Question: I'd like to make one of the FontAwesome icons a bit less heavy - it's much heavier than the font I am using. This how it looks presently:
:
Ugly, right? So I've tried resetting the font-weight as follows:
'''
.tag .icon-remove {
font-weight: 100;
}
'''
The attribute appears to be set correctly in the CSS, but it has no effect - the icon looks just as heavy as before. I've also tried 'font-weight: lighter' and '-webkit-text-stroke-width: 1px' with no effect.
Is there any way I can make the icon less heavy? The docs say "<URL>" but I can't figure out how to do this.
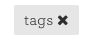
Answer: Font Awesome 5 now features , and variants. The icon featured in this question has the following style under the different variants:

A modern answer to this question would be that different variants of the icon can be used to make the icon appear bolder or lighter. The only downside is that if you're already using you will have to fall back to the original answers here to make those bolder, and likewise if you're using you'd have to do the same to make those lighter.
Font Awesome's <URL> documentation walks through how to use these variants.
---
Font Awesome makes use of the <URL>:
'''
.icon-remove:before {
content: "
00d";
}
'''
Font Awesome does only come with one font-weight variant, however browsers will render this as they would render any font with only one variant. If you look closely, the 'normal' font-weight isn't as bold as the 'bold' font-weight. Unfortunately a normal font weight isn't what you're after.
What you can do however is change its colour to something less dark and reduce its font size to make it stand out a bit less. From your image, the "tags" text appears much lighter than the icon, so I'd suggest using something like:
'''
.tag .icon-remove {
color:#888;
font-size:14px;
}
'''
Here's a <URL> is further proof that this is definitely a font.